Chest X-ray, PA view. Patient: 43 years old, sex M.
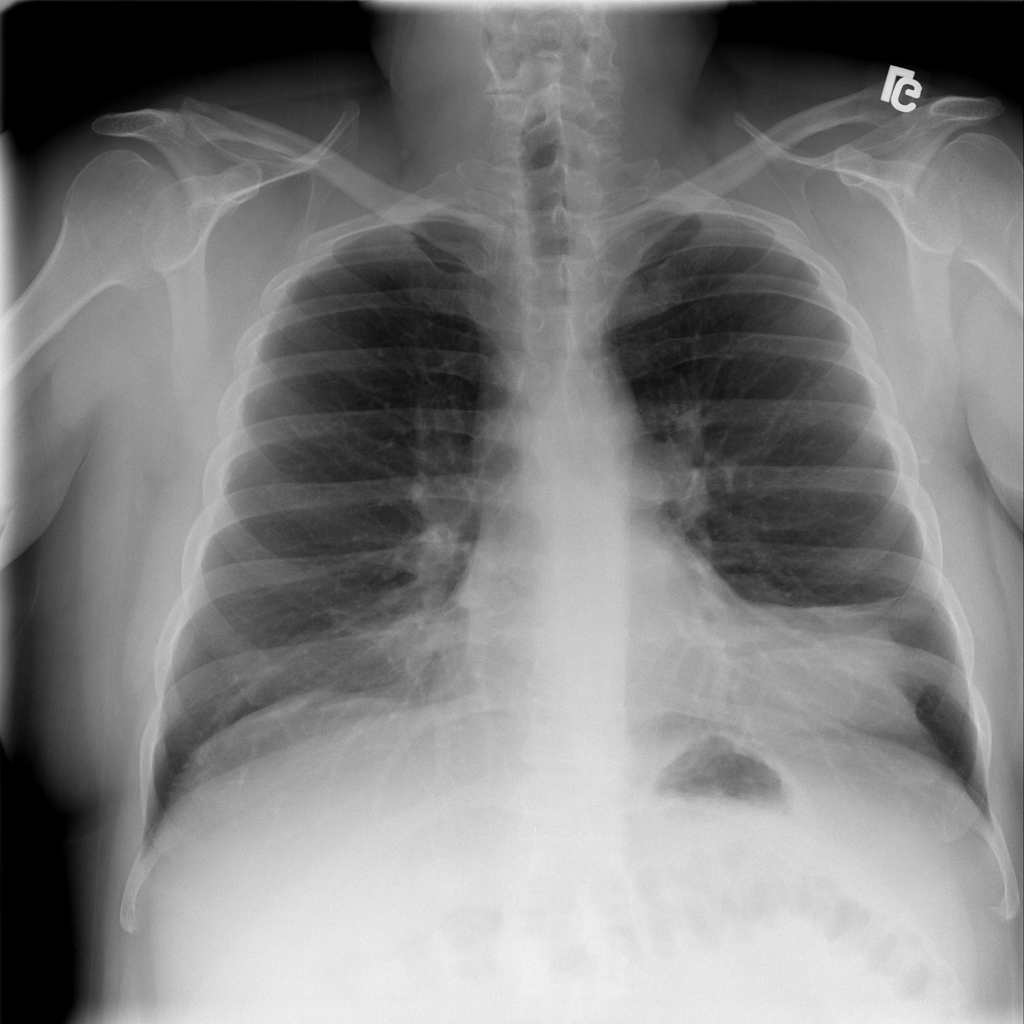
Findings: Mass